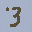
Label: 3